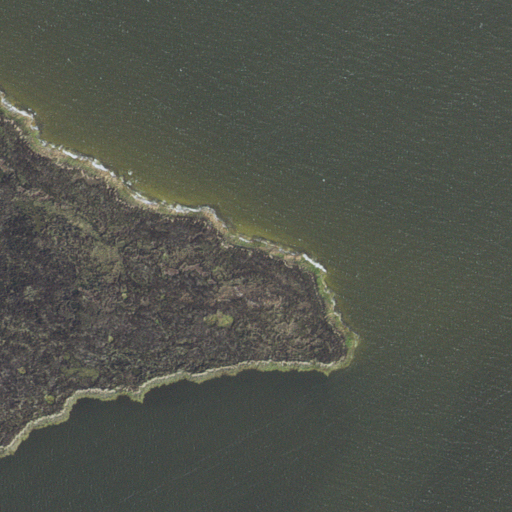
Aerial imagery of cape in North Carolina named Dick Point containing open water and herbaceous wetlands